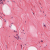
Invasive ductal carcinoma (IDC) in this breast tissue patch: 0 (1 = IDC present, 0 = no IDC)